Aerial crown-view tile of a tropical tree (Barro Colorado Island, Panama), acquired 20240611:
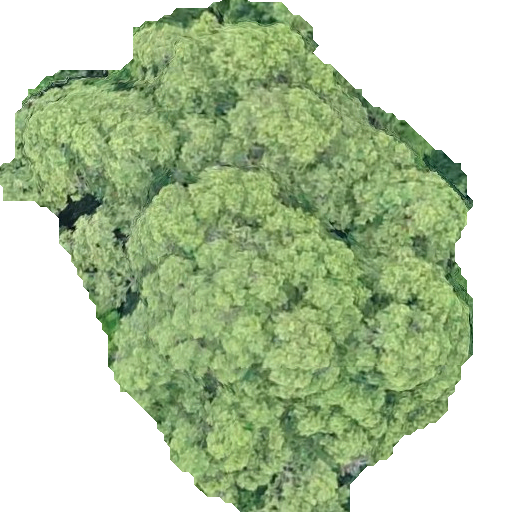
Species: Calophyllum longifolium
GBIF accepted scientific name: Calophyllum longifolium
Crown area: 255.457 m²